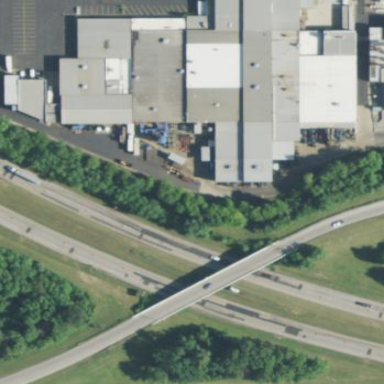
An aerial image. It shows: Industrial building with works on site.